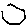
Label: hexagon